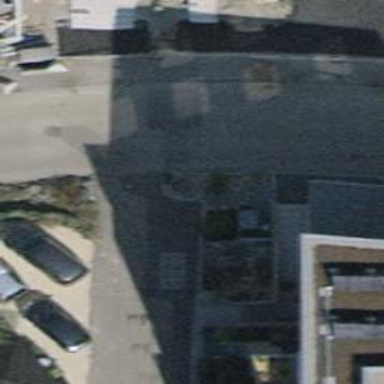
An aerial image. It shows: Bollard barrier.